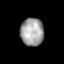
Tissue: lung
Cell type: Epithelial cells
Senescence score: 0.1427
Nuclear area (px): 631
Mean DAPI intensity: 162.479